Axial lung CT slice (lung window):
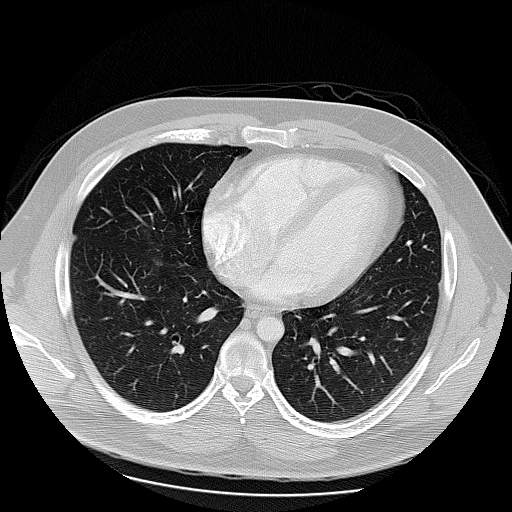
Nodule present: no